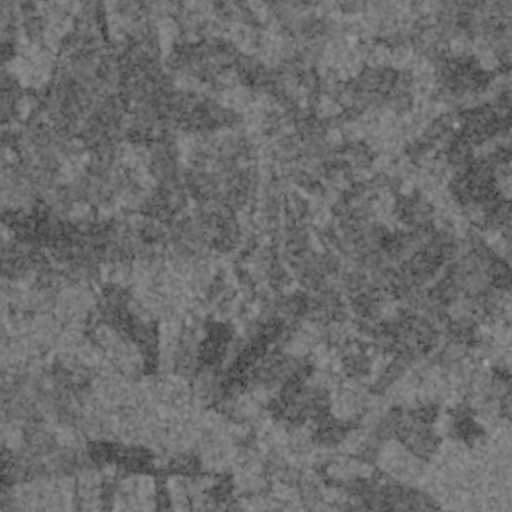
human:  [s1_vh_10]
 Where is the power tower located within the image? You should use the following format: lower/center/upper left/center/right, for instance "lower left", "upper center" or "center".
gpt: The power tower is located in the upper of the image.
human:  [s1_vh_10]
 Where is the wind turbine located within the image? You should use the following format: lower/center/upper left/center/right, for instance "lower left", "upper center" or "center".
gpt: The wind turbine is located in the center right of the image.
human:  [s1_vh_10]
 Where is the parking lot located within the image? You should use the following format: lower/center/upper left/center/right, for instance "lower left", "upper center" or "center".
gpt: There is no parking lot in the image.

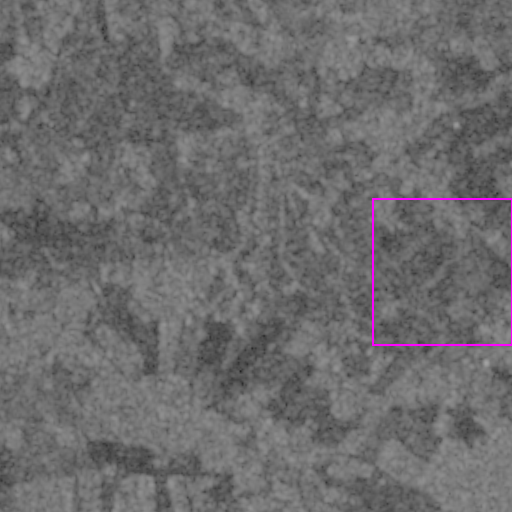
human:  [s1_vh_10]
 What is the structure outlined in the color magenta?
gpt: The structure outlined in magenta is a crop field.
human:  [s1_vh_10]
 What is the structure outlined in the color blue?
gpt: There is no blue outline.